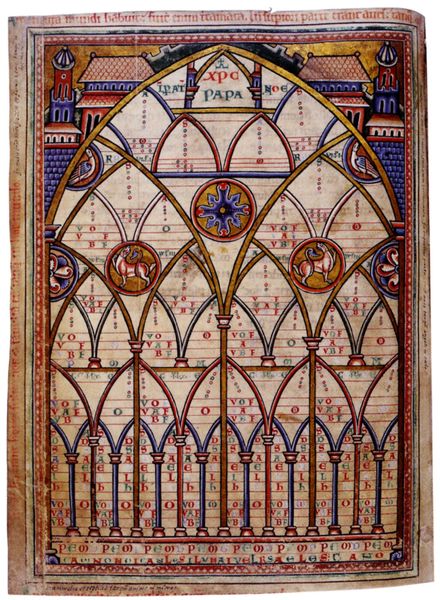
Titel: De statu ecclesiae, MS ff. I. 27, fol. 238
Künstler: Gilbert of Limerick
Institution: Cambridge University Library
Schlagwörter: blau, stadt, bunt, fenster, skizze, zeichnung, rot, ornament, alt, gitter, kirche, musik, papier, bogen, noten, farbe, linien, papst, bögen, buch, kreuz, seite, kreise, volk, buchseite, gotisch, spitzbogen, mittelalter, plan, gerahmt, miniatur, masswerk, wissenschaft, lebenslauf, aufbau, buchmalerei, papa, buchtabe, bint, buchstabeb, kabbala, ov, vo, bu t